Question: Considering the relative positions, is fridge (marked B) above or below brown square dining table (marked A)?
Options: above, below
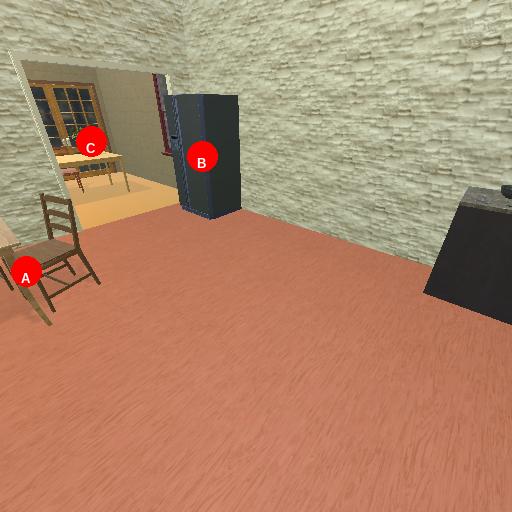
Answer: above